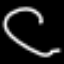
Label: octagon